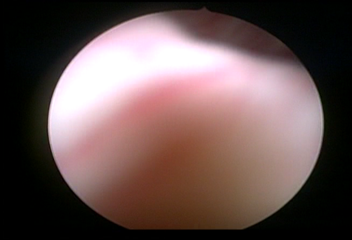
Modality: WLC
Class: Normal mucosa
Bladder cancer association: No